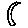
Label: moon